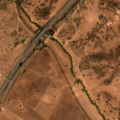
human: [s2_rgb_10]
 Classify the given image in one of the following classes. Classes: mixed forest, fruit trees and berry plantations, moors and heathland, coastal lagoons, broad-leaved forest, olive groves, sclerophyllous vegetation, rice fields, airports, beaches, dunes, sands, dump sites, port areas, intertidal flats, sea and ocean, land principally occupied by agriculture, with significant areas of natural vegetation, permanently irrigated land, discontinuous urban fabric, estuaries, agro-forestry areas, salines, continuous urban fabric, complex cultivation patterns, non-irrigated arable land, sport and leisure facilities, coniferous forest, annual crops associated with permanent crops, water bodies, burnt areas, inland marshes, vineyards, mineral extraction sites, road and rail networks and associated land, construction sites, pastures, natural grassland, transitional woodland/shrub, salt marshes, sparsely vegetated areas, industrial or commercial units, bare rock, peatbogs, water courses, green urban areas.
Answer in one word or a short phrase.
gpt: non-irrigated arable land, agro-forestry areas, transitional woodland/shrub